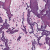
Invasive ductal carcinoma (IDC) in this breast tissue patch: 0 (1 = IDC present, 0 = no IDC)